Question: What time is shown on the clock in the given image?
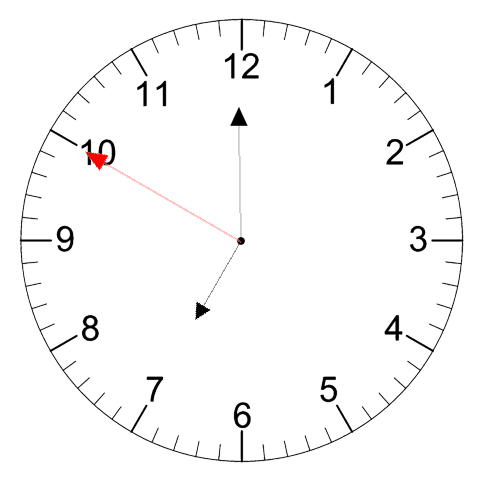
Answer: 06:59:50